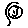
Label: smiley face